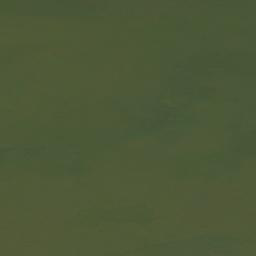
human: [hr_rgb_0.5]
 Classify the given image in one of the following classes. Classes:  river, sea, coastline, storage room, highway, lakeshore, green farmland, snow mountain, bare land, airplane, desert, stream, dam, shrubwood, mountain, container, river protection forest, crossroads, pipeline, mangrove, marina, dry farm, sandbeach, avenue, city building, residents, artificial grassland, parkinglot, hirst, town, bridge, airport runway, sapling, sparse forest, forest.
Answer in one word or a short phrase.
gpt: sea